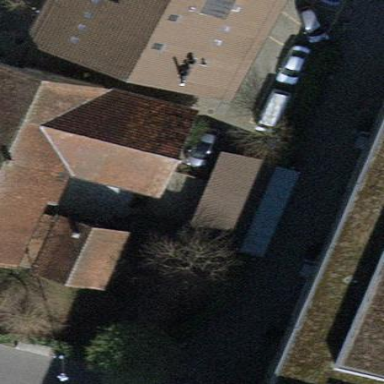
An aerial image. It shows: View of roof of building.